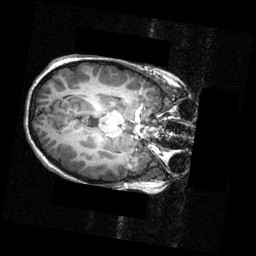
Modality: T1w
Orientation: axial
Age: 12
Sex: female
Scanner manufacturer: siemens
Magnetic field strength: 3.951 T
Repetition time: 1.5 s
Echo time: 0.00335 s